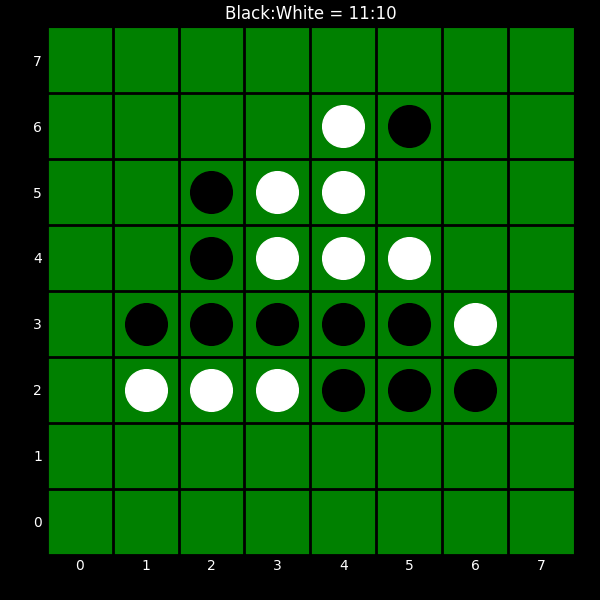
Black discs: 11
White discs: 10